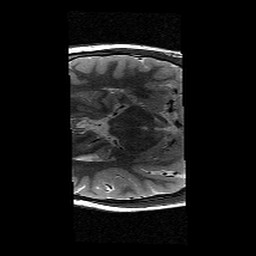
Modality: T2w
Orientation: axial
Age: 10
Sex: female
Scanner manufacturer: siemens
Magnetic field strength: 3 T
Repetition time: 9.23 s
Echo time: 0.067 s